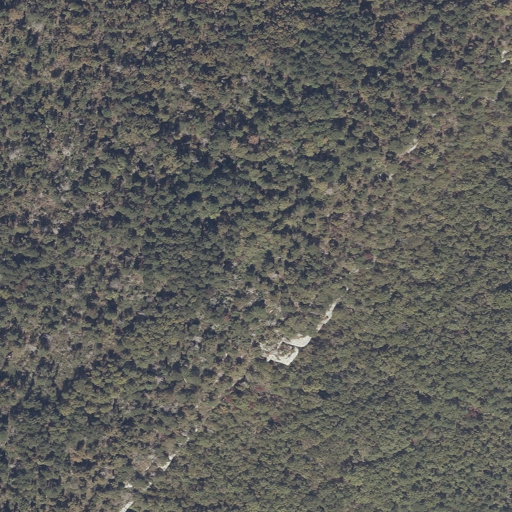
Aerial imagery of ridge(s) in Alabama named Big Mountain containing deciduous forest, evergreen forest, and mixed forest